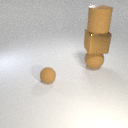
large brown metal cube above large brown rubber sphere